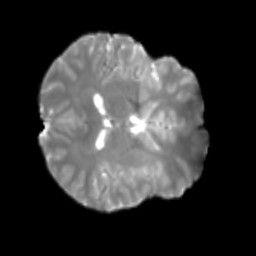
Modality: T2w
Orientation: axial
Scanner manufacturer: siemens
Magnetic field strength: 3 T
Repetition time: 4 s
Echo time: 0.0594 s